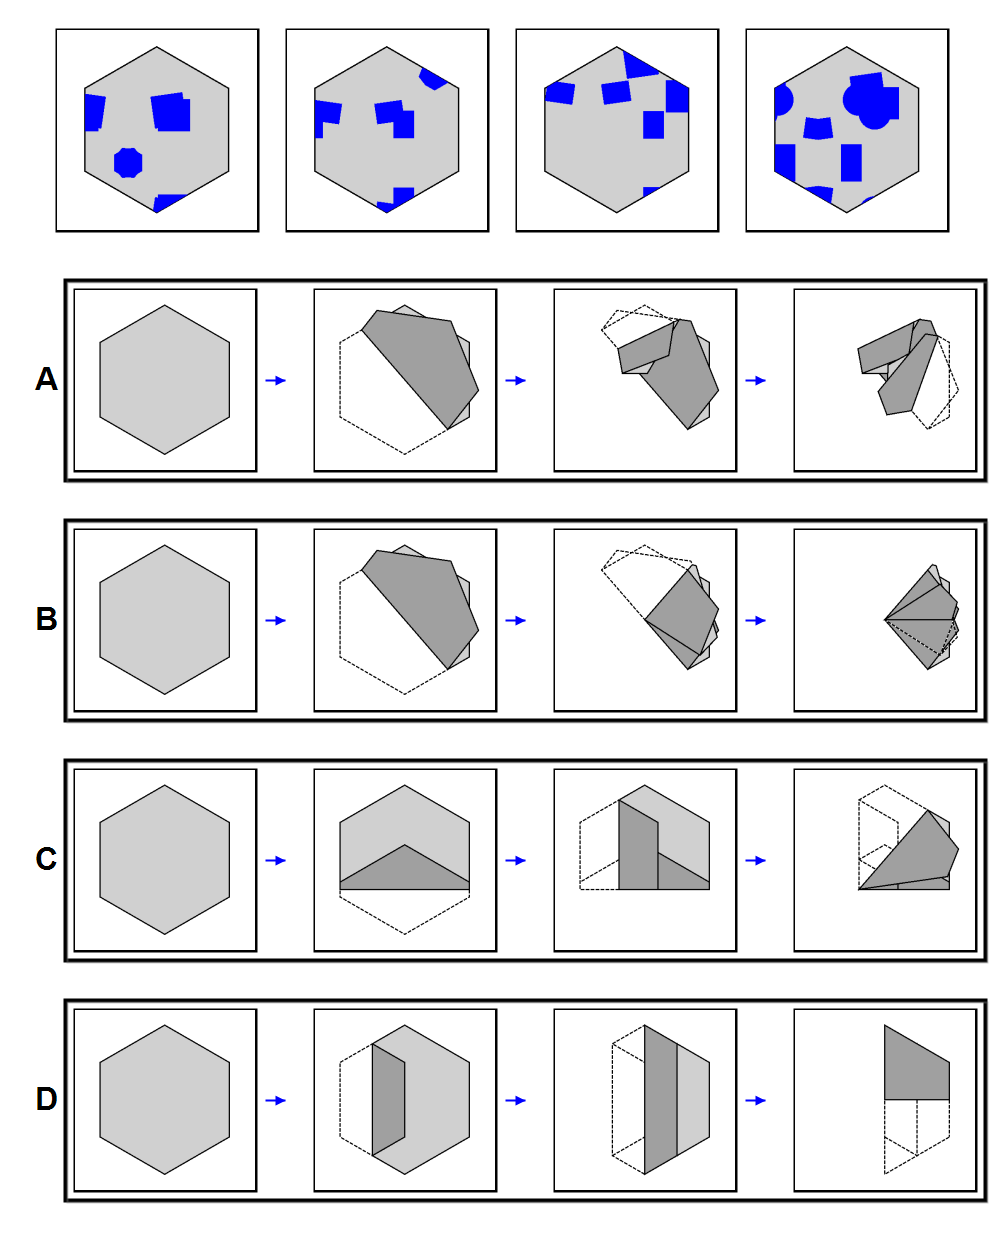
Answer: C